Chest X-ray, AP view. Patient: 52 years old, sex F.
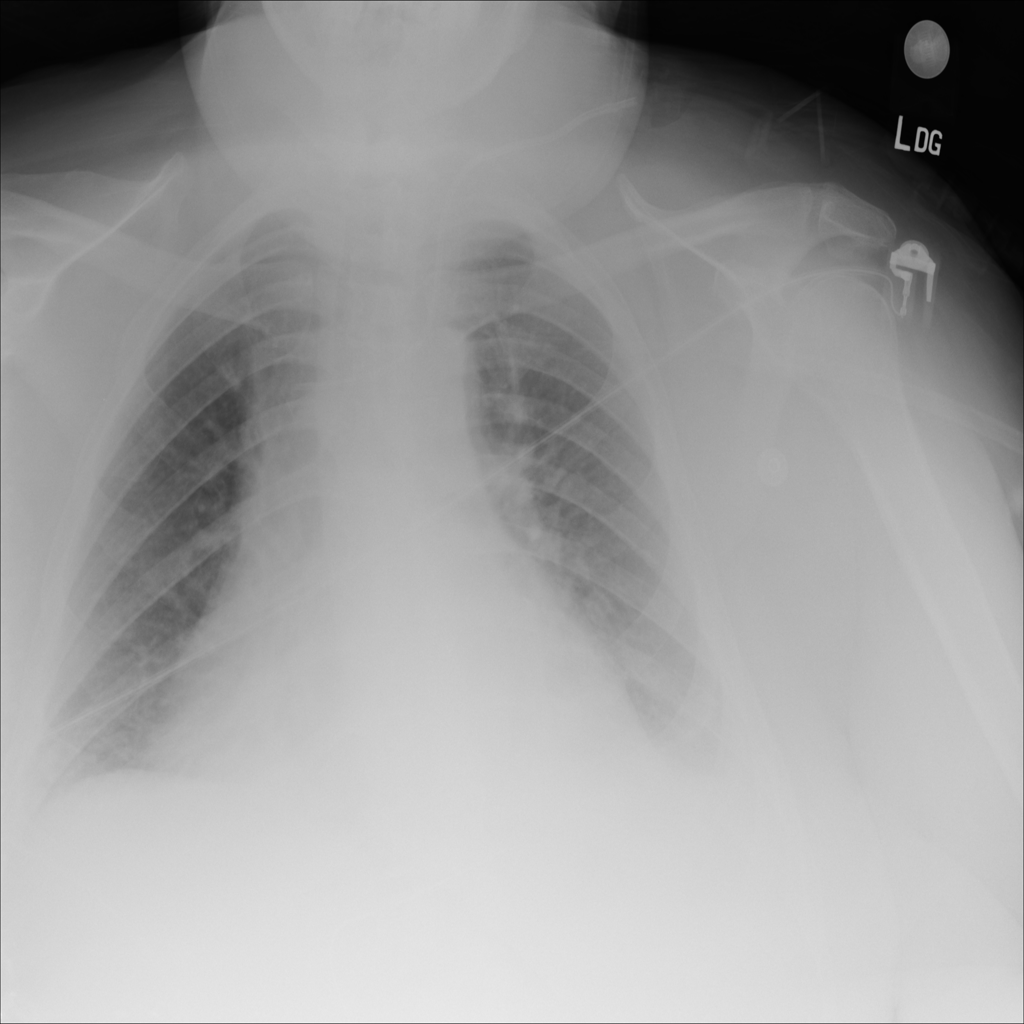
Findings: Effusion